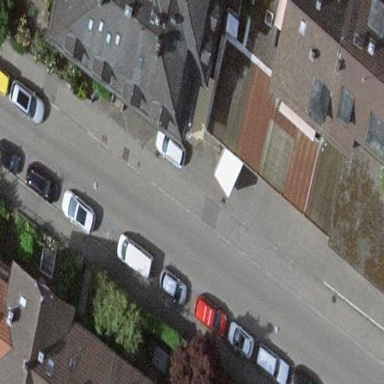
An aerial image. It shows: View of roof of building.